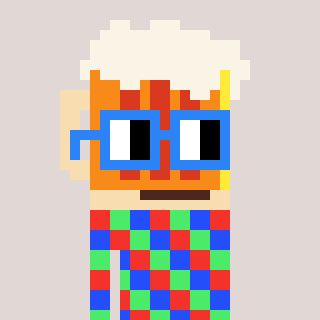
a pixel art character with square blue glasses, a beer-shaped head and a bege-colored body on a warm background